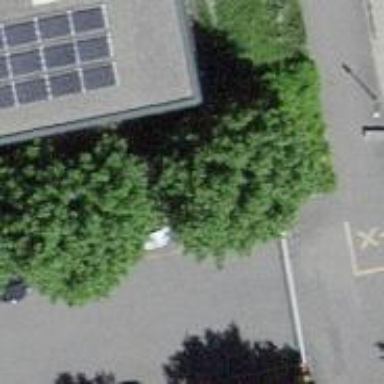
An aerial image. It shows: Urban tree with broadleaved leaves.